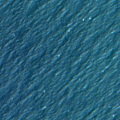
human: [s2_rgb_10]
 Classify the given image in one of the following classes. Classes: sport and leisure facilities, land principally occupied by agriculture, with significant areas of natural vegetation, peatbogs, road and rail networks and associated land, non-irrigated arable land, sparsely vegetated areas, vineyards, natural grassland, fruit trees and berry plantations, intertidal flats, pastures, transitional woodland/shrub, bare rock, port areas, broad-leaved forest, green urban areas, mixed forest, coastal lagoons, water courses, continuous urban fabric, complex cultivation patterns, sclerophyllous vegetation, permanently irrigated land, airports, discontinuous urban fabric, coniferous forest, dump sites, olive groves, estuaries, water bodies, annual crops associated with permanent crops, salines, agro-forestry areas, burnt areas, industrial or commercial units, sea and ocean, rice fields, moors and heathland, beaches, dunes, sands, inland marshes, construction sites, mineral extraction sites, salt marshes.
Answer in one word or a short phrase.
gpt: sea and ocean